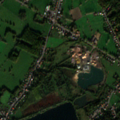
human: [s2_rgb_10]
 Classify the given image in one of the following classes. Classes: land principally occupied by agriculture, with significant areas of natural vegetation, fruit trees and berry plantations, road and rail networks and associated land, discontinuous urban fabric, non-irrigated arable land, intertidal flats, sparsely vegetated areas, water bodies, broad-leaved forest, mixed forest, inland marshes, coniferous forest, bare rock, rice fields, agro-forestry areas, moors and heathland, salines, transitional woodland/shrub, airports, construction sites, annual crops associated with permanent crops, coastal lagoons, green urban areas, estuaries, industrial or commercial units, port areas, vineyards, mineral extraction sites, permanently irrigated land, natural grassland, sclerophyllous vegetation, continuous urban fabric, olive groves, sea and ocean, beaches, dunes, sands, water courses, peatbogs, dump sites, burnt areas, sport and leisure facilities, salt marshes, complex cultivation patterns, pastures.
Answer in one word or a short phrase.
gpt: discontinuous urban fabric, pastures, land principally occupied by agriculture, with significant areas of natural vegetation